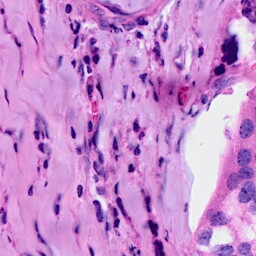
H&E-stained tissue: Breast